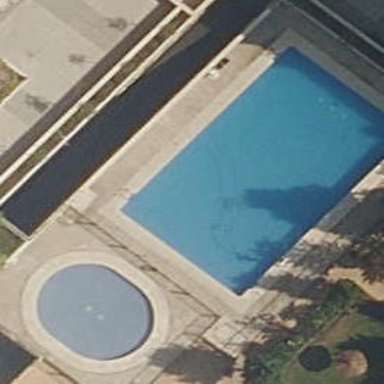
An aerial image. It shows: Swimming pool located in leisure land.